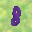
Label: 8